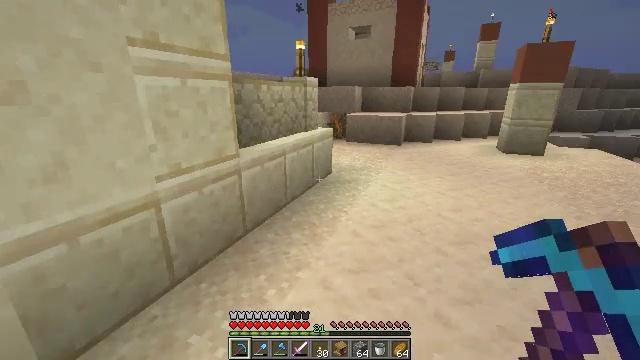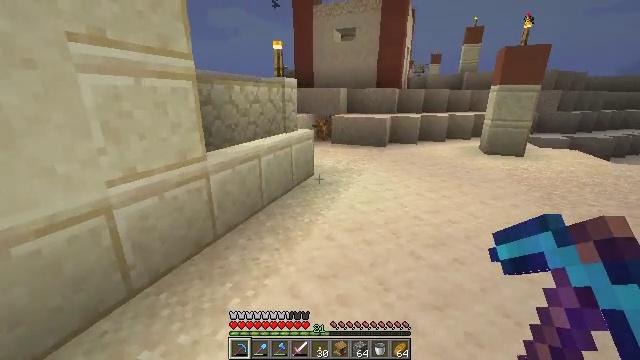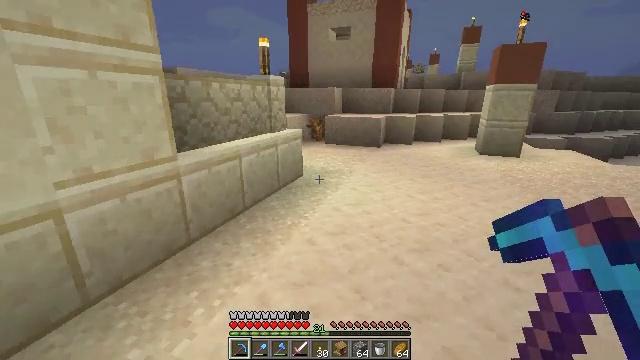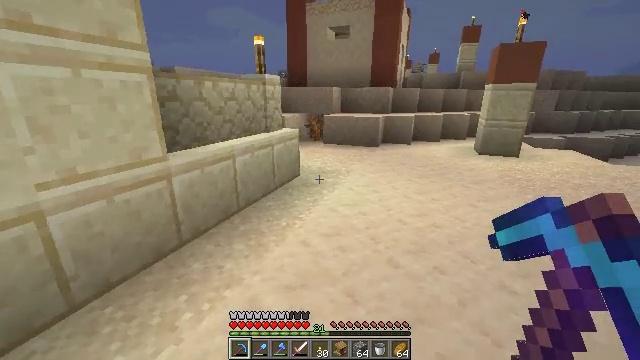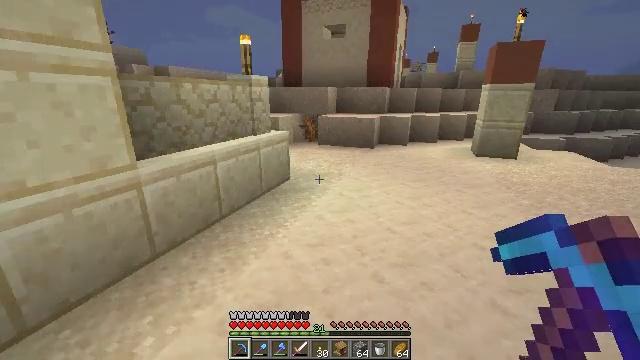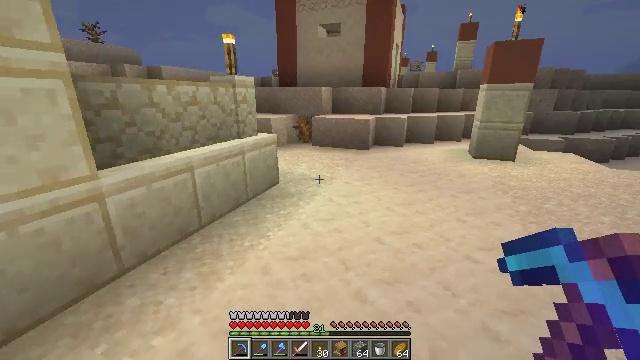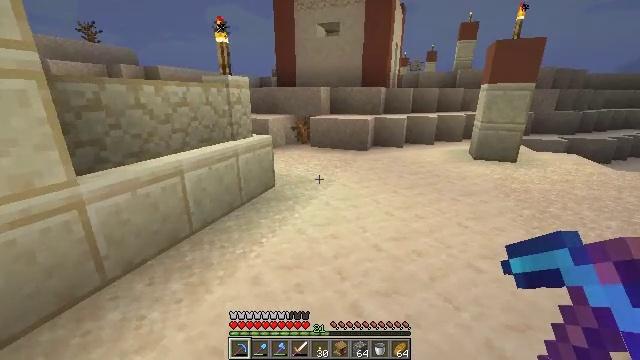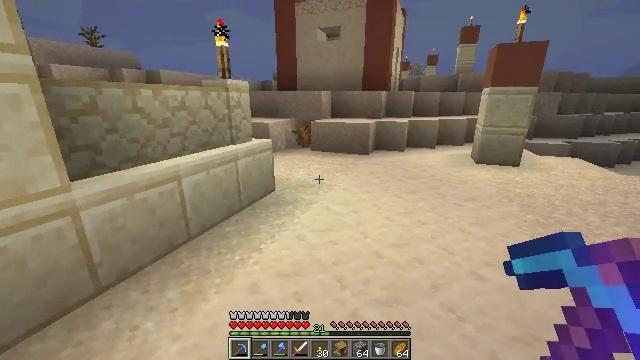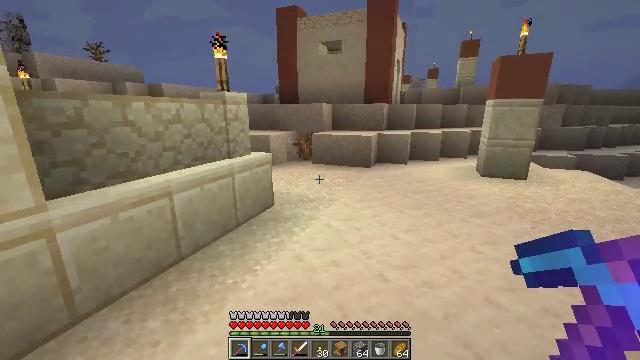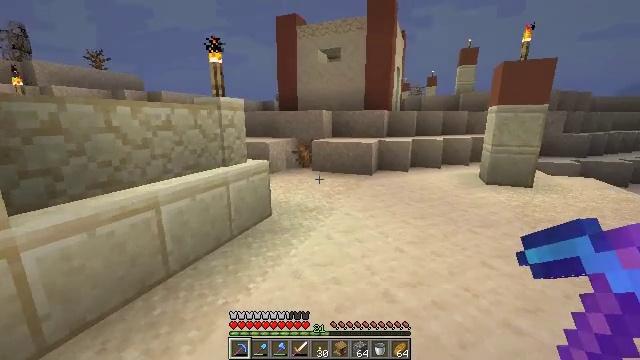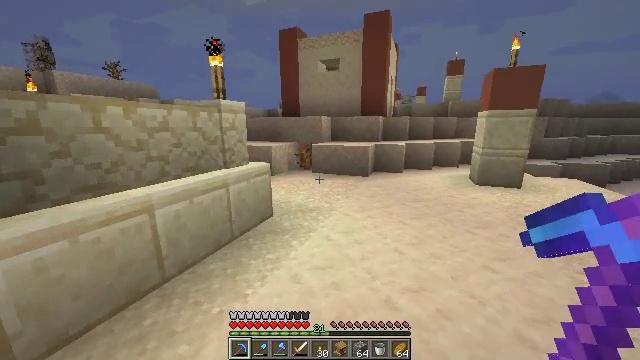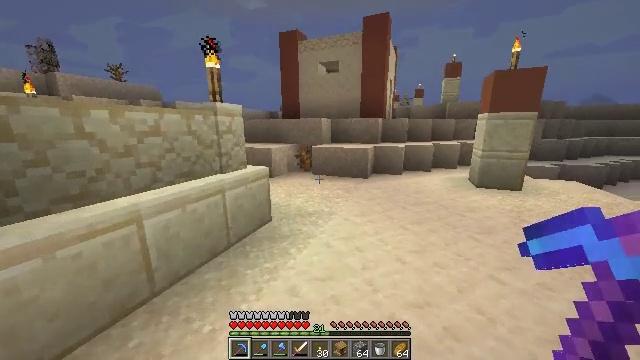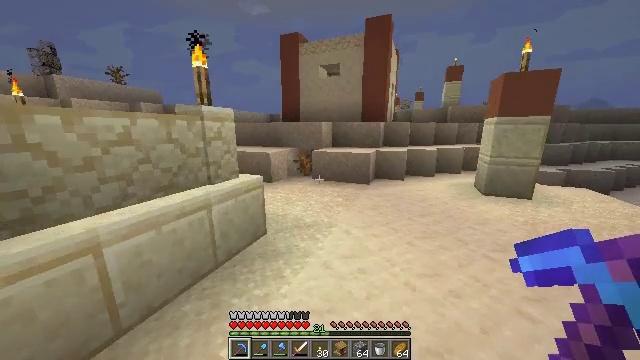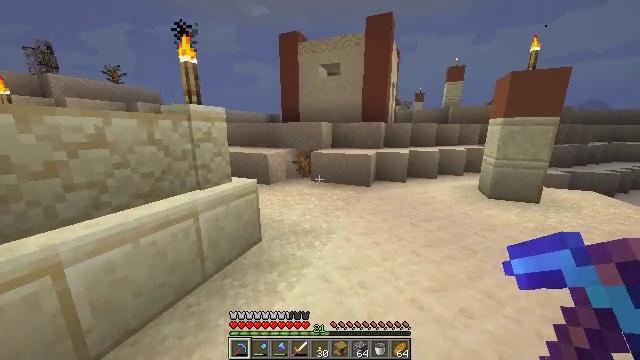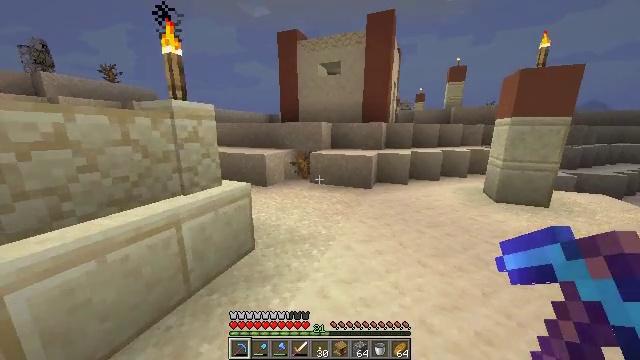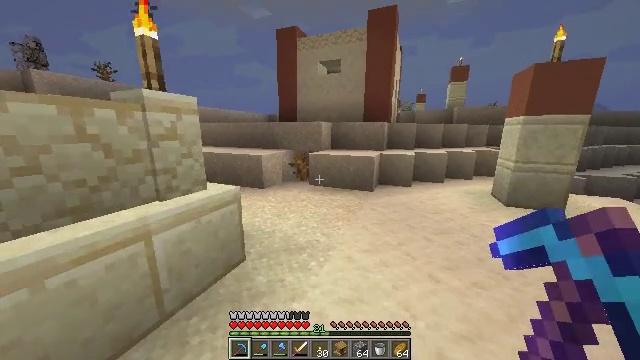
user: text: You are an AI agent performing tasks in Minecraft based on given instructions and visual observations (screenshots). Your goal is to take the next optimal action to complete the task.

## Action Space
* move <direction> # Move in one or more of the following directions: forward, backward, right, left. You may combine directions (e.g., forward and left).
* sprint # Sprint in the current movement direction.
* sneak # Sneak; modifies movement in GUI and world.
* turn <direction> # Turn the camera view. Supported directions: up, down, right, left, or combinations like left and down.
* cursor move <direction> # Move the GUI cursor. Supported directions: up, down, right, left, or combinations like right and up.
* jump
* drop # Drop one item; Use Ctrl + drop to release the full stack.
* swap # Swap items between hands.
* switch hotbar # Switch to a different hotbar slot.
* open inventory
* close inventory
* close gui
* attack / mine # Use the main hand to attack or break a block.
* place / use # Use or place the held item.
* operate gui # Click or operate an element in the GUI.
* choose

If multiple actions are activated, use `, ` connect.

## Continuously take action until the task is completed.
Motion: motion action
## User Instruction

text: Dig up the smooth sandstone block.
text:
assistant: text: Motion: move forward and move right, turn right
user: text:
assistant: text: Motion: move forward and move right
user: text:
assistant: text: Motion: move forward and move right
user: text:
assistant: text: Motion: move forward and move right
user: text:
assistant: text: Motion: move forward and move right
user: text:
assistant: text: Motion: move forward
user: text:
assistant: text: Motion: move forward
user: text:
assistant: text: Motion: move forward, sprint, turn up
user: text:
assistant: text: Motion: move forward, sprint, turn up
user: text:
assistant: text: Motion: move forward, sprint
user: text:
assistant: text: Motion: move forward, sprint
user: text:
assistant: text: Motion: move forward, sprint
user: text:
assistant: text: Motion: move forward, sprint
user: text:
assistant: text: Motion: move forward, sprint
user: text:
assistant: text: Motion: move forward, sprint
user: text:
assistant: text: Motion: move forward, sprint
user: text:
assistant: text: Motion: move forward, sprint
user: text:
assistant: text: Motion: move forward, sprint
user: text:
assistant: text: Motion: move forward, sprint
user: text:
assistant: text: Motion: move forward, sprint, turn left and up
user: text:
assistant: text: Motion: move forward, sprint, turn left and up
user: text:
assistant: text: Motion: move forward, sprint, turn left and up
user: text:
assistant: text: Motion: move forward, sprint, turn left and up
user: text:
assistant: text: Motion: move forward, sprint, turn left and up
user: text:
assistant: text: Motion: move forward, sprint, turn left
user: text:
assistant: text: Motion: move forward, sprint
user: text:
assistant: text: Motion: move forward, sprint, turn left
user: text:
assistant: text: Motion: move forward, sprint, turn left
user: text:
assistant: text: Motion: move forward, sprint, turn left
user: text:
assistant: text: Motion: move forward, sprint, turn left